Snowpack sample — Buffalo Mountain, Silverthorne, Colorado, USA (1/25/25, 10:11 AM MST)
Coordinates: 39.6222, -106.1139
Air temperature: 22 °F
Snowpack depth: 110 cm
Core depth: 30 cm
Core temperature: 42.8 °F
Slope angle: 12°, slope face: 102°
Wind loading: high
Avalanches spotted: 0
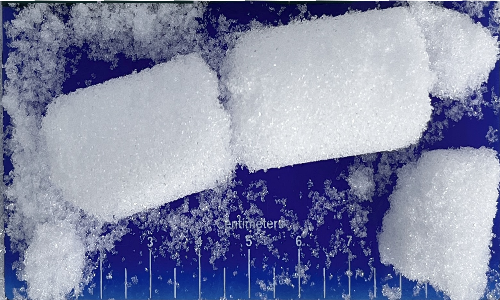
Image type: core
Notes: No avalanches nearby, collected on the outskirts of a fire break 15 meters from the treeline, on way to Buffalo and Red Mountain